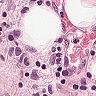
Metastatic tissue present: yes